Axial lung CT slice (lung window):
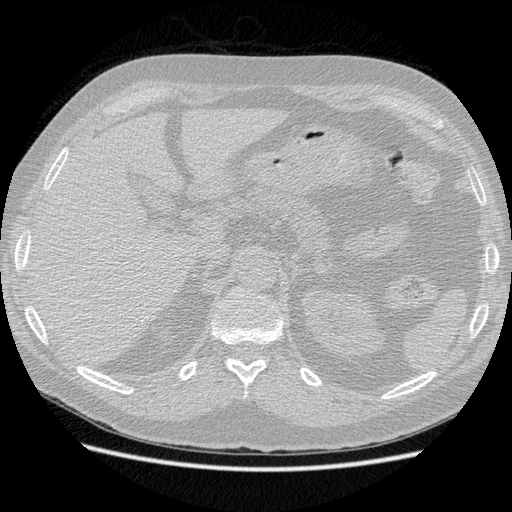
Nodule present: no